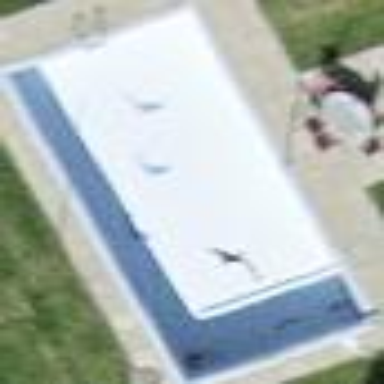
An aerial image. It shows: Swimming pool located in leisure land.